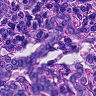
Metastatic tissue present: yes